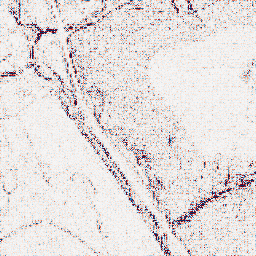
Category: wavelet
Decomposition family: wavelet_dwt
Decomposition parameters: wavelet: db2
level: 1
Upsampling method: sinc_hamming
Upsampling parameters: scale: 8
kernel_size: 16
Upsampling scale: 8